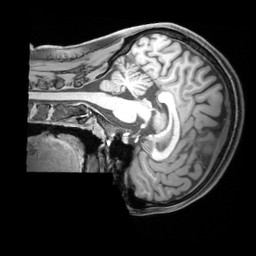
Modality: T1w
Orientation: sagittal
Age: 23
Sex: female
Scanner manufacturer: siemens
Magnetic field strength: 3 T
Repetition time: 1.97 s
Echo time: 0.00206 s